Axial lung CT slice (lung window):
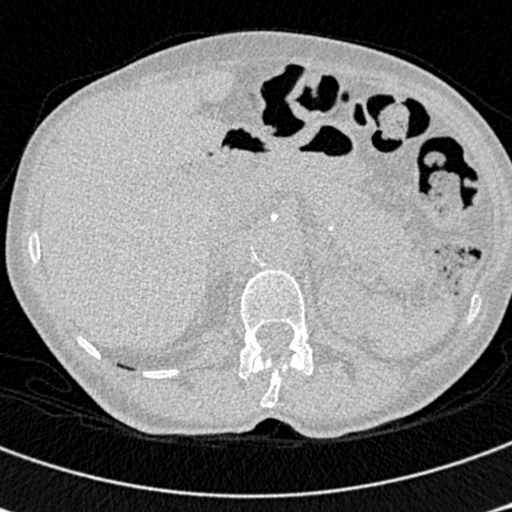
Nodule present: no